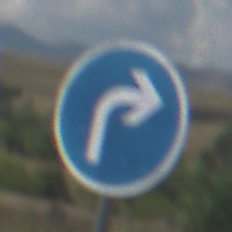
Verkehrszeichen: VorgeschriebeneFahrtrichtungRechts
Umgebung: Outdoor, Nature
Tageszeit: Midday
Wetter: PartlyCloudy
Licht: Natural
Jahreszeit: Autumn
Kontrast: HighContrast